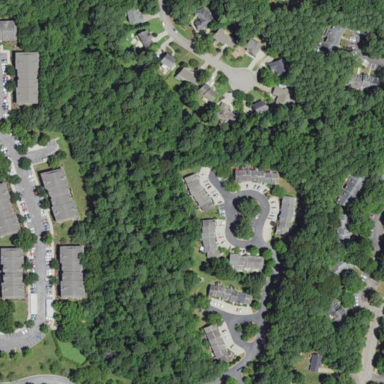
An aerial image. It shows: Residential area within neighborhood.